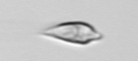
Label: Oxytoxum